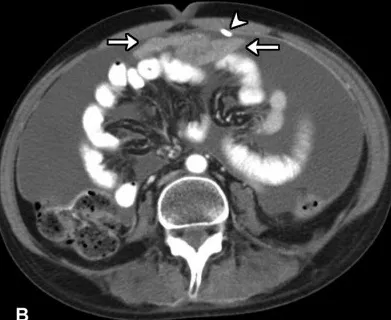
B. Axial contrast-enhanced CT image through the abdomen demonstrates extensive ascites and an enhancing midline mass (arrows) adjacent to the shunt catheter (arrowhead).
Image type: radiology (ct)